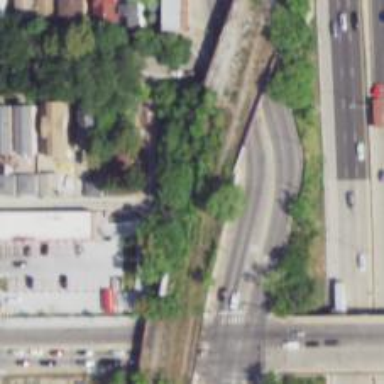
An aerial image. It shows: Abandoned railway siding.